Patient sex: M
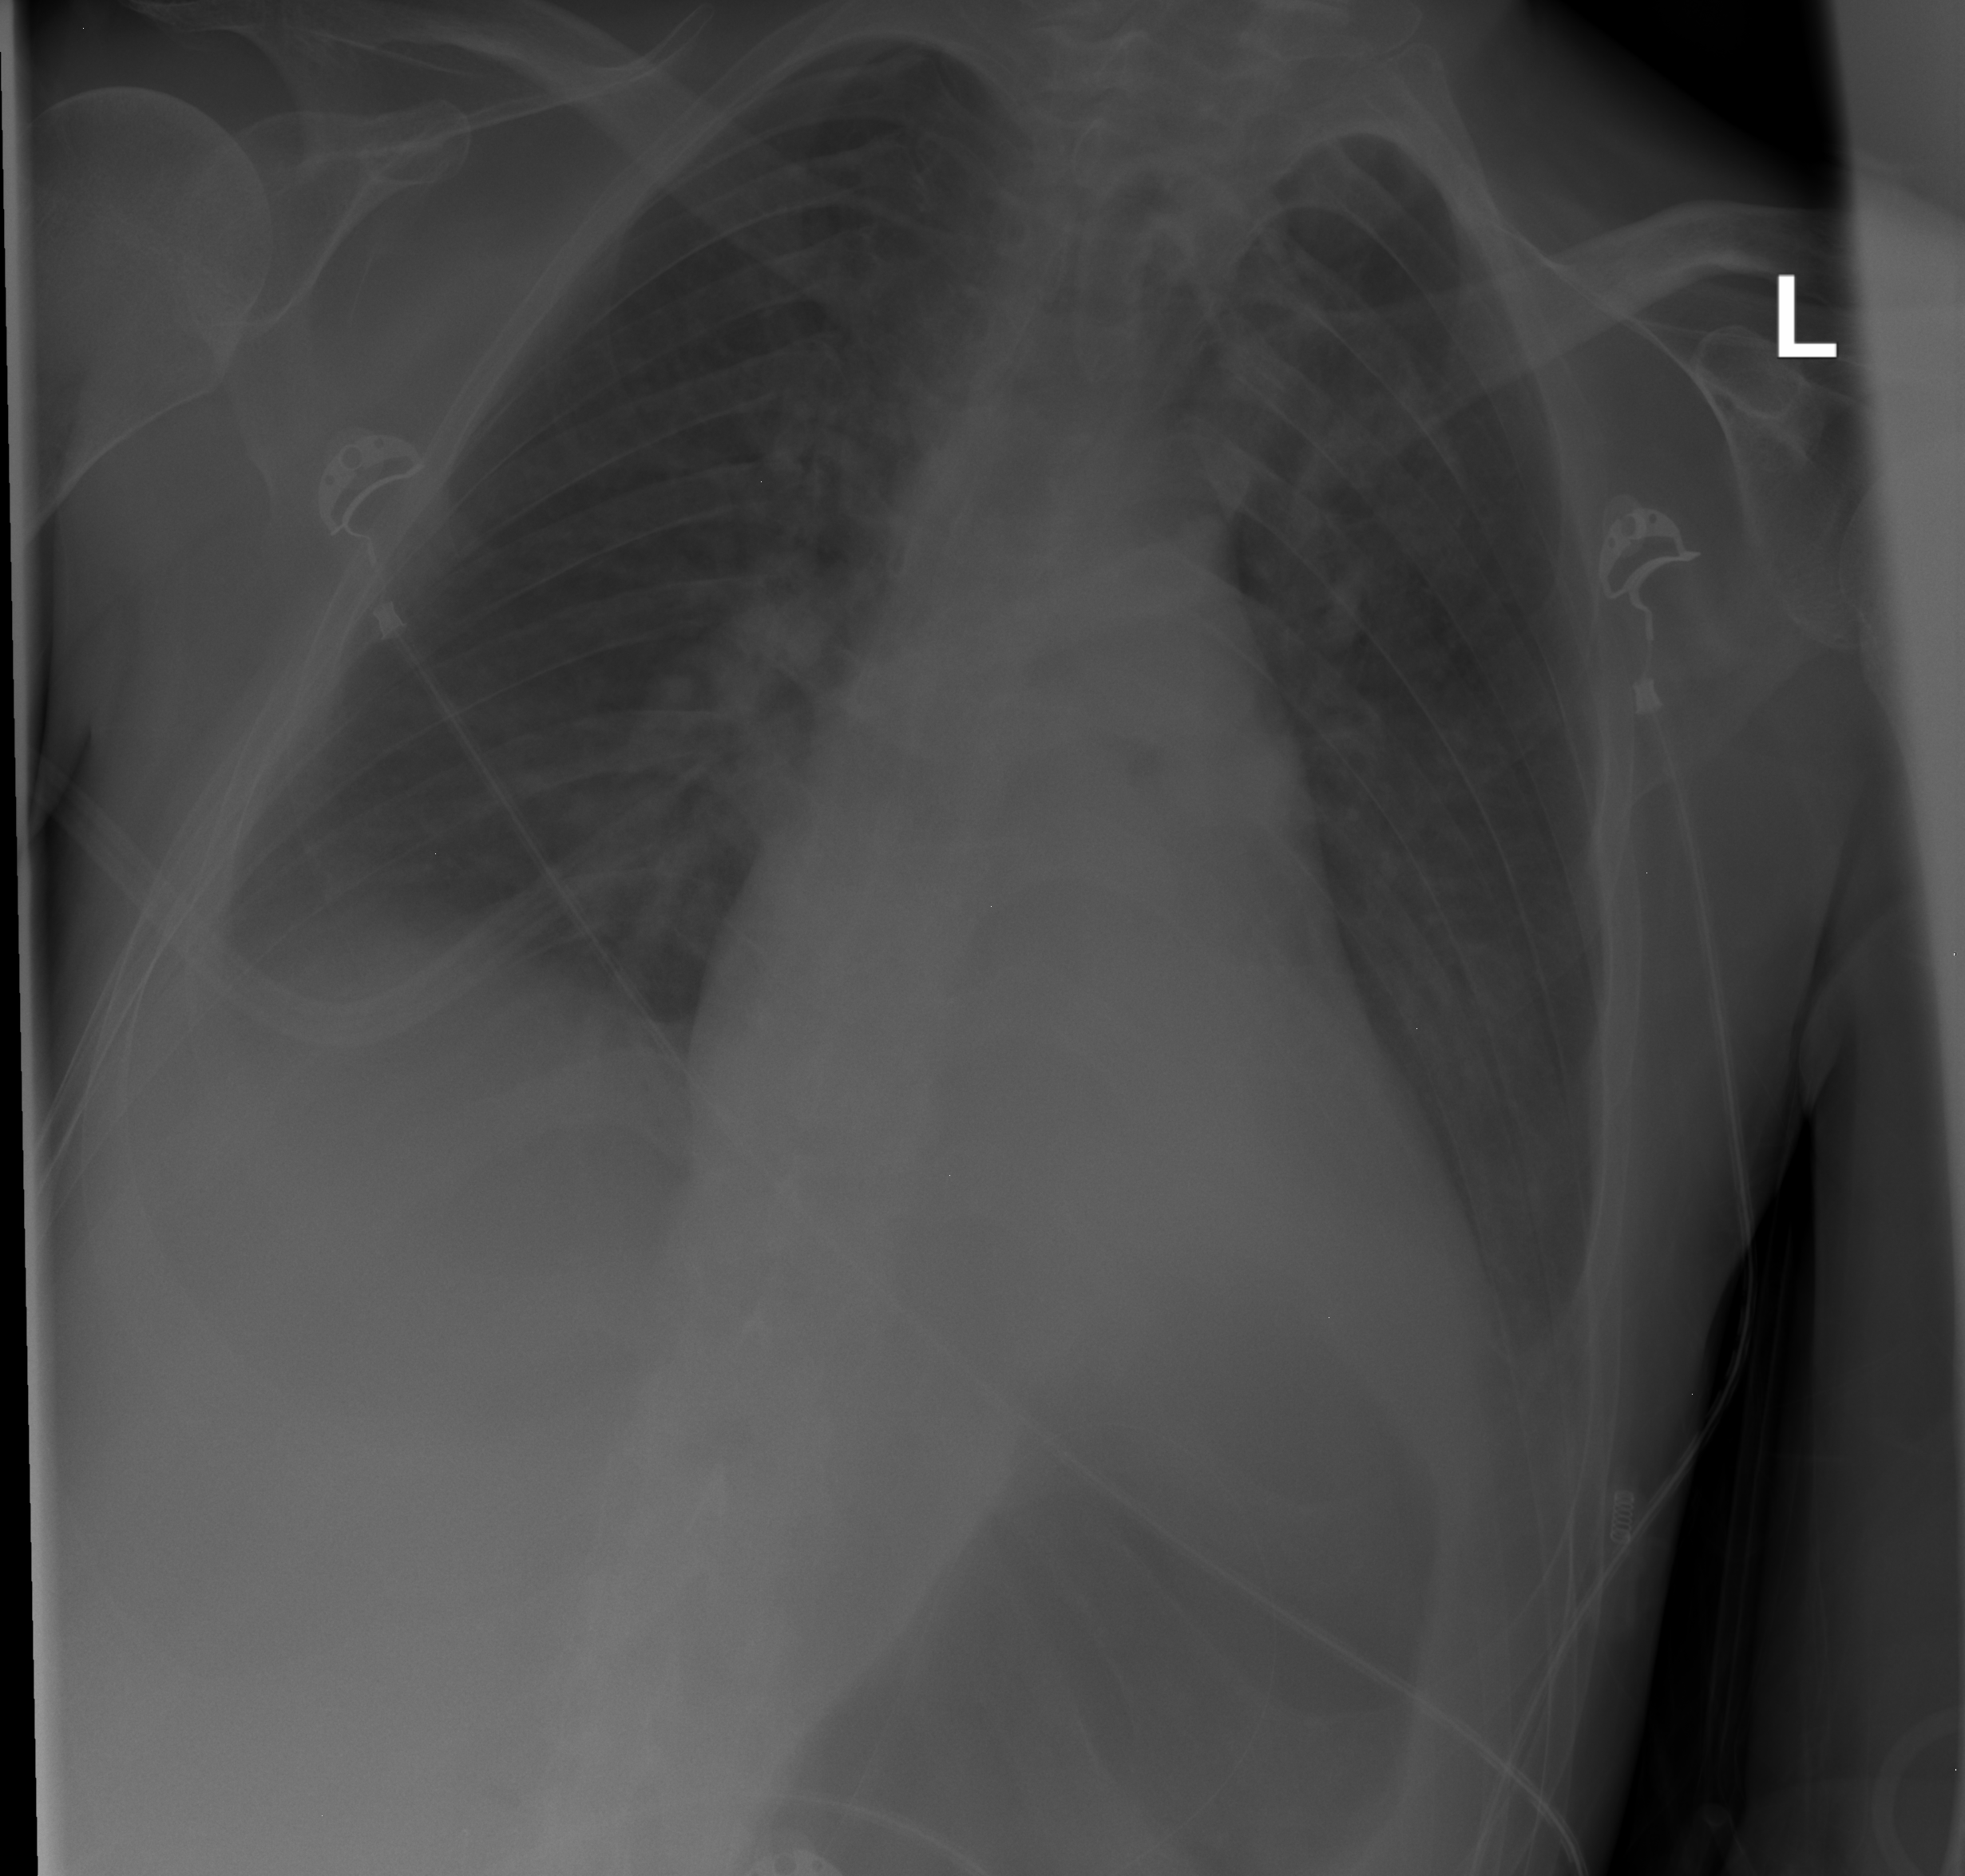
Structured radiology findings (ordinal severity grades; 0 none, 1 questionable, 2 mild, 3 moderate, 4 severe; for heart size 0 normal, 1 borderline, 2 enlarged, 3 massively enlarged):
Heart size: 1
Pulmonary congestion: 2
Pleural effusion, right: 1
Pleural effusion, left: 2
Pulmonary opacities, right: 1
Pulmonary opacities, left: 1
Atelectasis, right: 0
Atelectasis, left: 0